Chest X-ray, AP view. Patient: 69 years old, sex M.
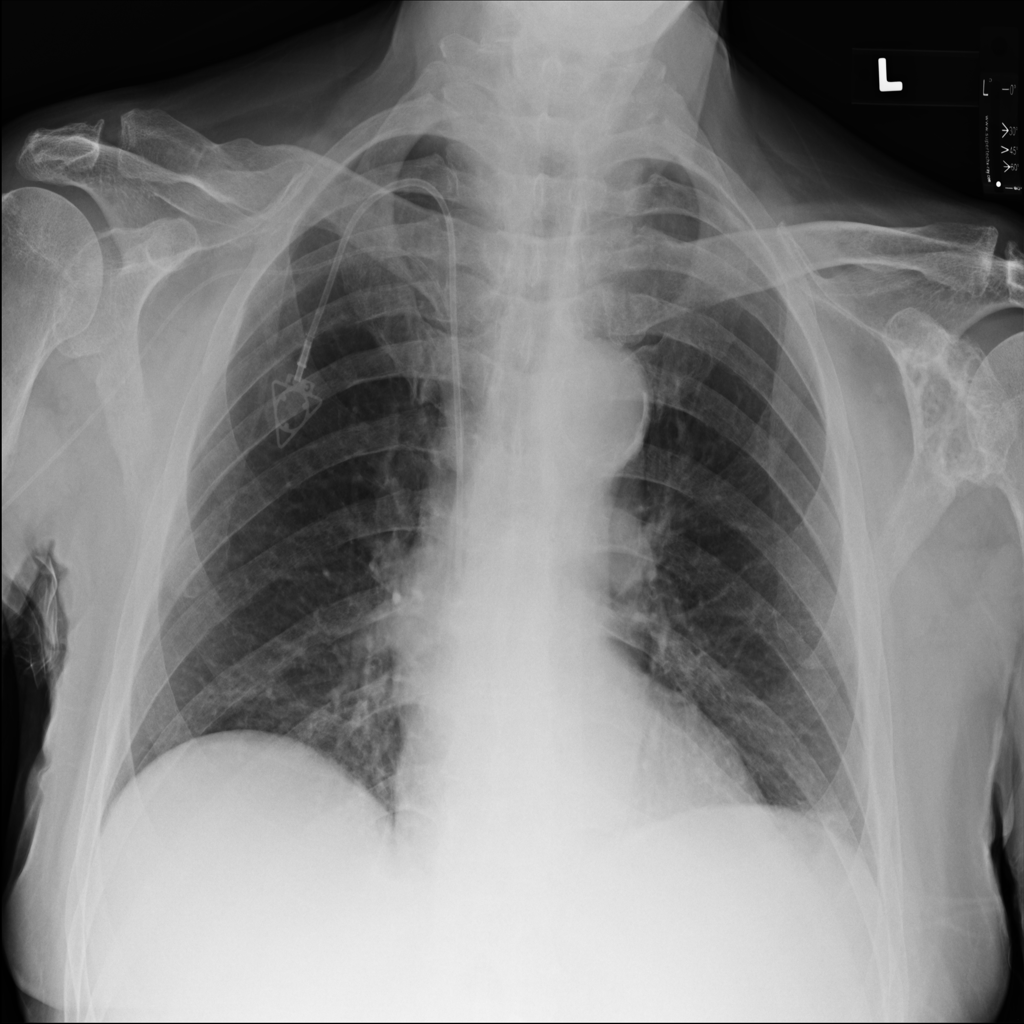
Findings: No Finding